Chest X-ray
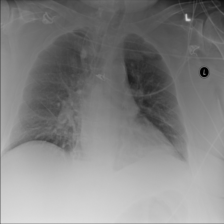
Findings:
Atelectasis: negative
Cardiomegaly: negative
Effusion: negative
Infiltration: negative
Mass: negative
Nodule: negative
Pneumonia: negative
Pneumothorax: negative
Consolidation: negative
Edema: negative
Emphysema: negative
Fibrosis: negative
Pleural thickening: negative
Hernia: negative